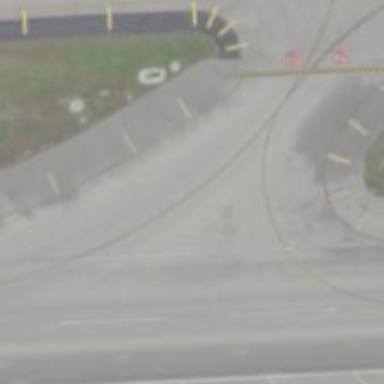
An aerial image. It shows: Image of taxiway at airport.